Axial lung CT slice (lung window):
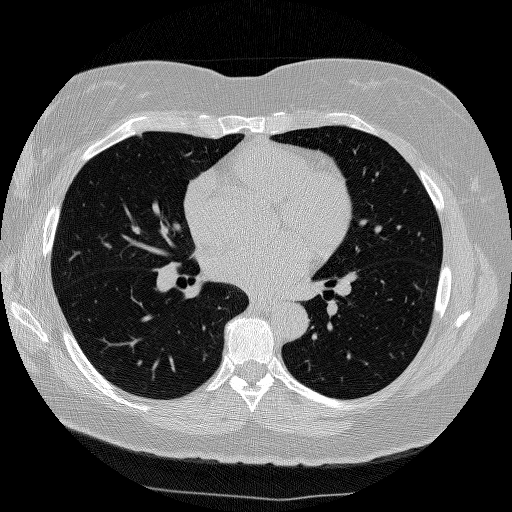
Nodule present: no